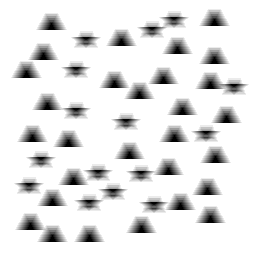
Squares: 0
Triangles: 29
Stars: 15
Total shapes: 44